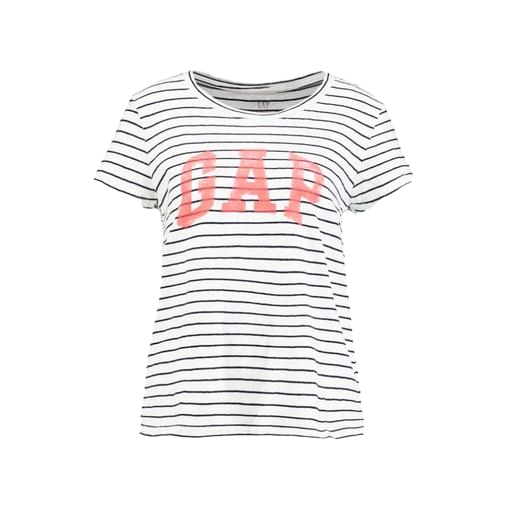
multicolor dp curve navy tee, white graphic t-shirt, graphic jersey tee, white background